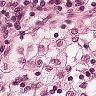
Metastatic tissue present: no